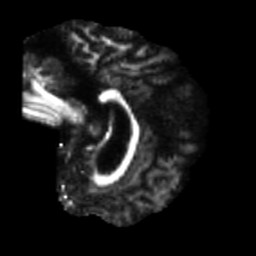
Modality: FA
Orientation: sagittal
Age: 73
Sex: female
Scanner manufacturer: siemens
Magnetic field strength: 3 T
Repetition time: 5.47 s
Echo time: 0.0854 s